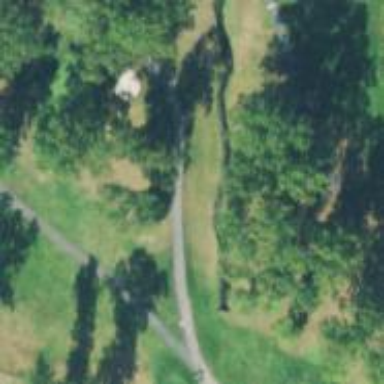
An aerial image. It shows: Golf cartpath that is also road path.